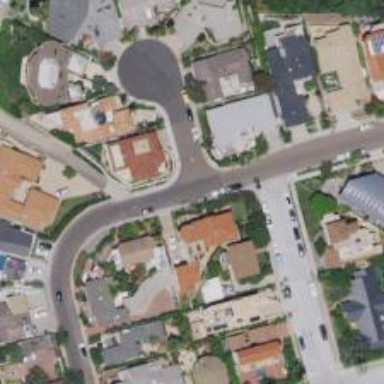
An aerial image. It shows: Residential road.